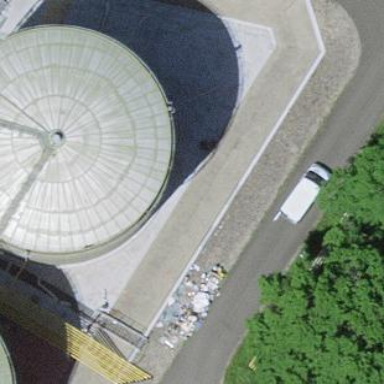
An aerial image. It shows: Storage tank building.